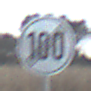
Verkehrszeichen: EndeGeschwindigkeit100
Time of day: SunriseSunset
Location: Outdoor (Nature)
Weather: Clear
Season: Winter
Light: Natural